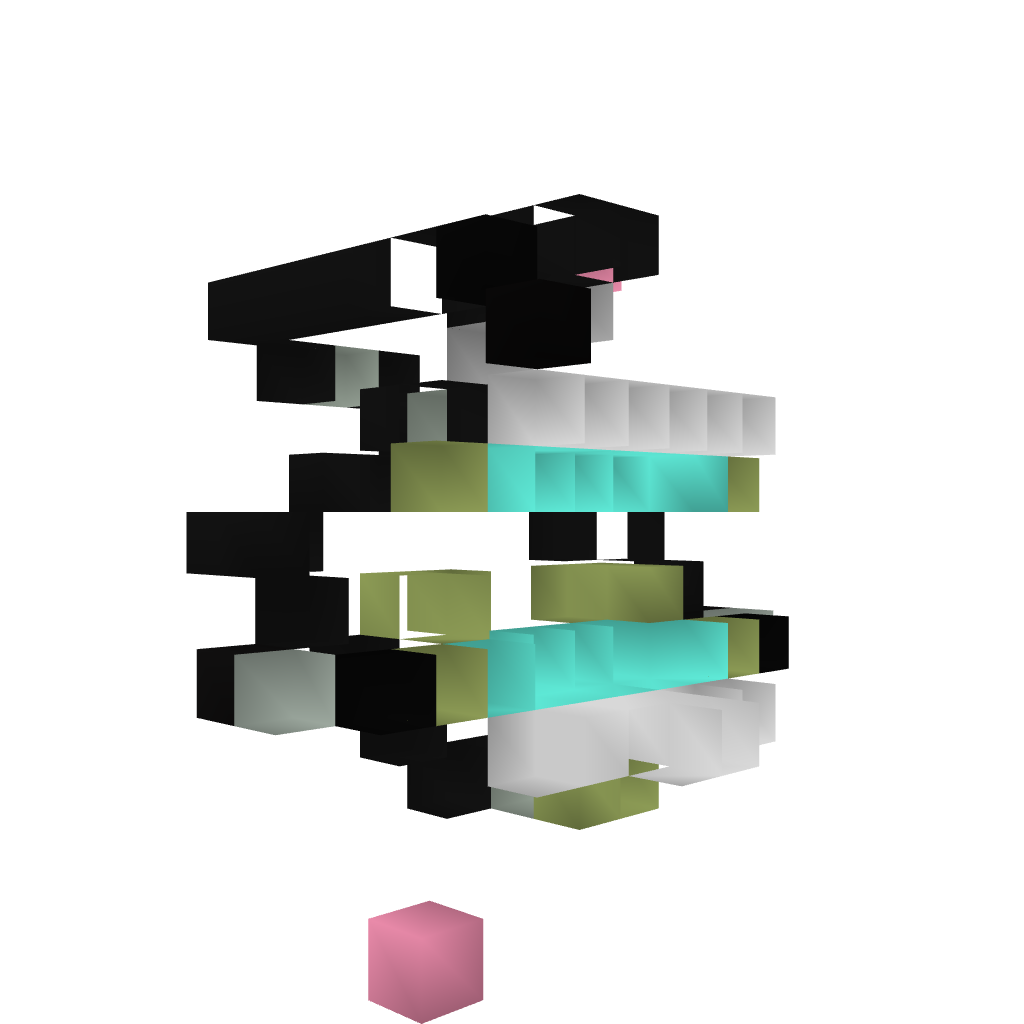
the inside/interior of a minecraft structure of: Door 4x4 + 2x2